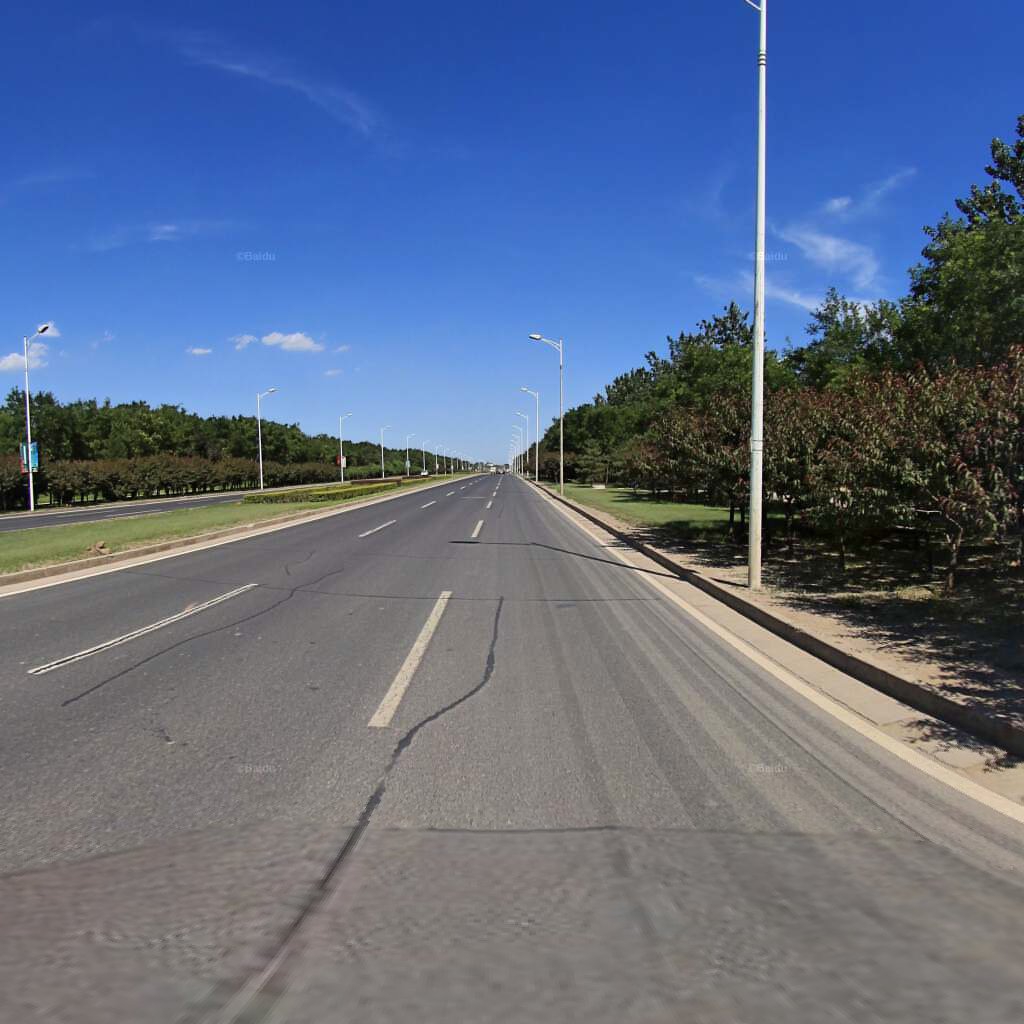
Region: Haidian
Road damage annotations: longitudinal patch, longitudinal patch, transverse patch, longitudinal patch, longitudinal patch, longitudinal patch, longitudinal patch